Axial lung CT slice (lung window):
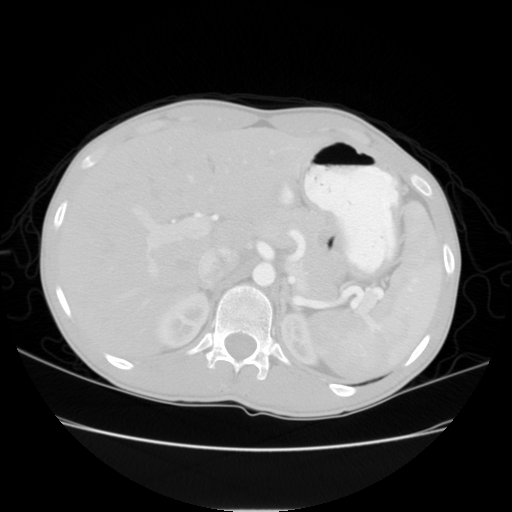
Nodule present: no